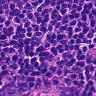
Metastatic tissue present: no